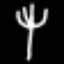
Label: fork